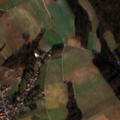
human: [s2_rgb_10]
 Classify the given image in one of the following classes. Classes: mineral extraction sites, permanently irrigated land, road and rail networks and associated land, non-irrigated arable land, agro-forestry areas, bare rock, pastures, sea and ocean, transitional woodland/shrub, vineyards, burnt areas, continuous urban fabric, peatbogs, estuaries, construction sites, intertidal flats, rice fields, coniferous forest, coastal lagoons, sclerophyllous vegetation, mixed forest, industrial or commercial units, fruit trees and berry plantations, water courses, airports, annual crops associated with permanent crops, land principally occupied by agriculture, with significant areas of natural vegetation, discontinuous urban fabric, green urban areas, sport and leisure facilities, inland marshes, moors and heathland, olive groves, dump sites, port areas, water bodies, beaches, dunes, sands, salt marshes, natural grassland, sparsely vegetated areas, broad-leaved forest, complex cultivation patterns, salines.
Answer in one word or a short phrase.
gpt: discontinuous urban fabric, non-irrigated arable land, land principally occupied by agriculture, with significant areas of natural vegetation, mixed forest